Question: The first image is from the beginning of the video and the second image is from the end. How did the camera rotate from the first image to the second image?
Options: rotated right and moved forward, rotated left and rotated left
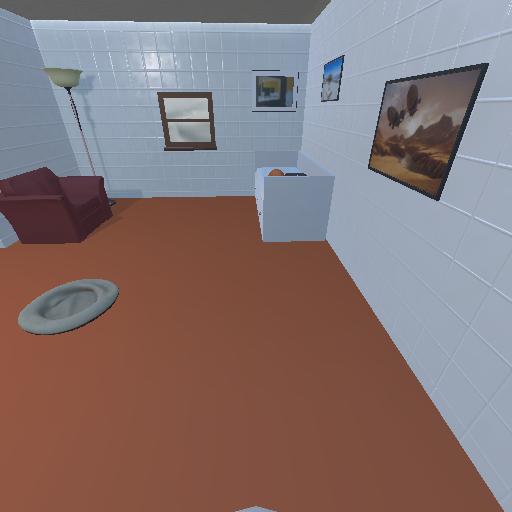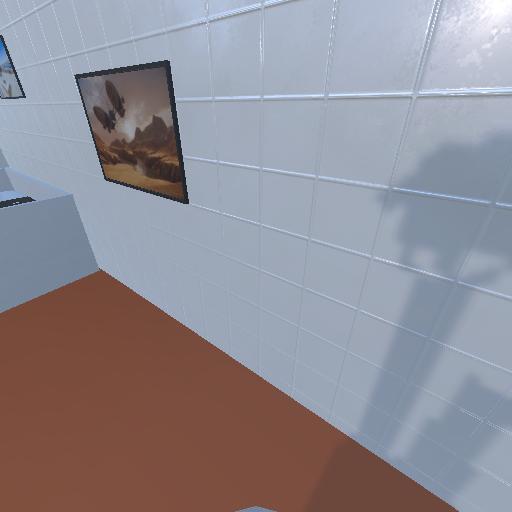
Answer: rotated right and moved forward